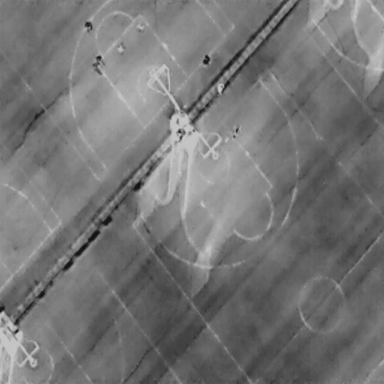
There are eight People in the infrared image.